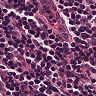
Metastatic tissue present: no